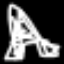
Label: The Eiffel Tower